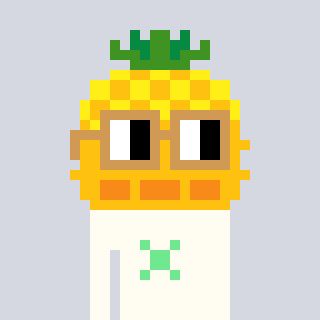
a pixel art character with square brown glasses, a pineapple-shaped head and a grayscale-colored body on a cool background